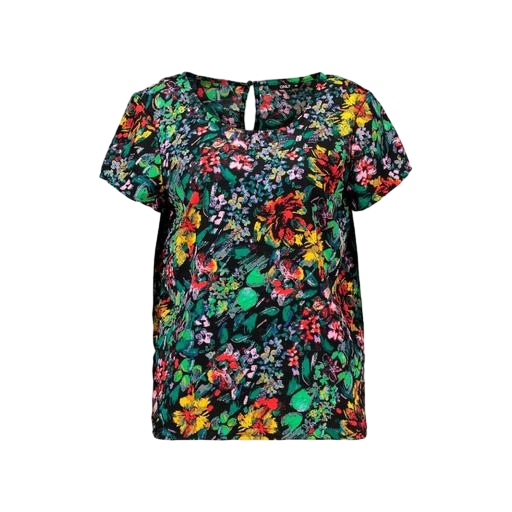
multicolor floral-print t-shirt only macy, black plus size printed t-shirt only macy, black printed short-sleeve top only macy, white background